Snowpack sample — Buffalo Mountain, Silverthorne, Colorado, USA (2/22/26, 2:02 PM MST)
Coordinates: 39.622, -106.113
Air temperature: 33 °F
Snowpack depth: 63 cm
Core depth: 20 cm
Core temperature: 23 °F
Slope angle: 11°, slope face: 116°
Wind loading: low
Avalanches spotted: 0
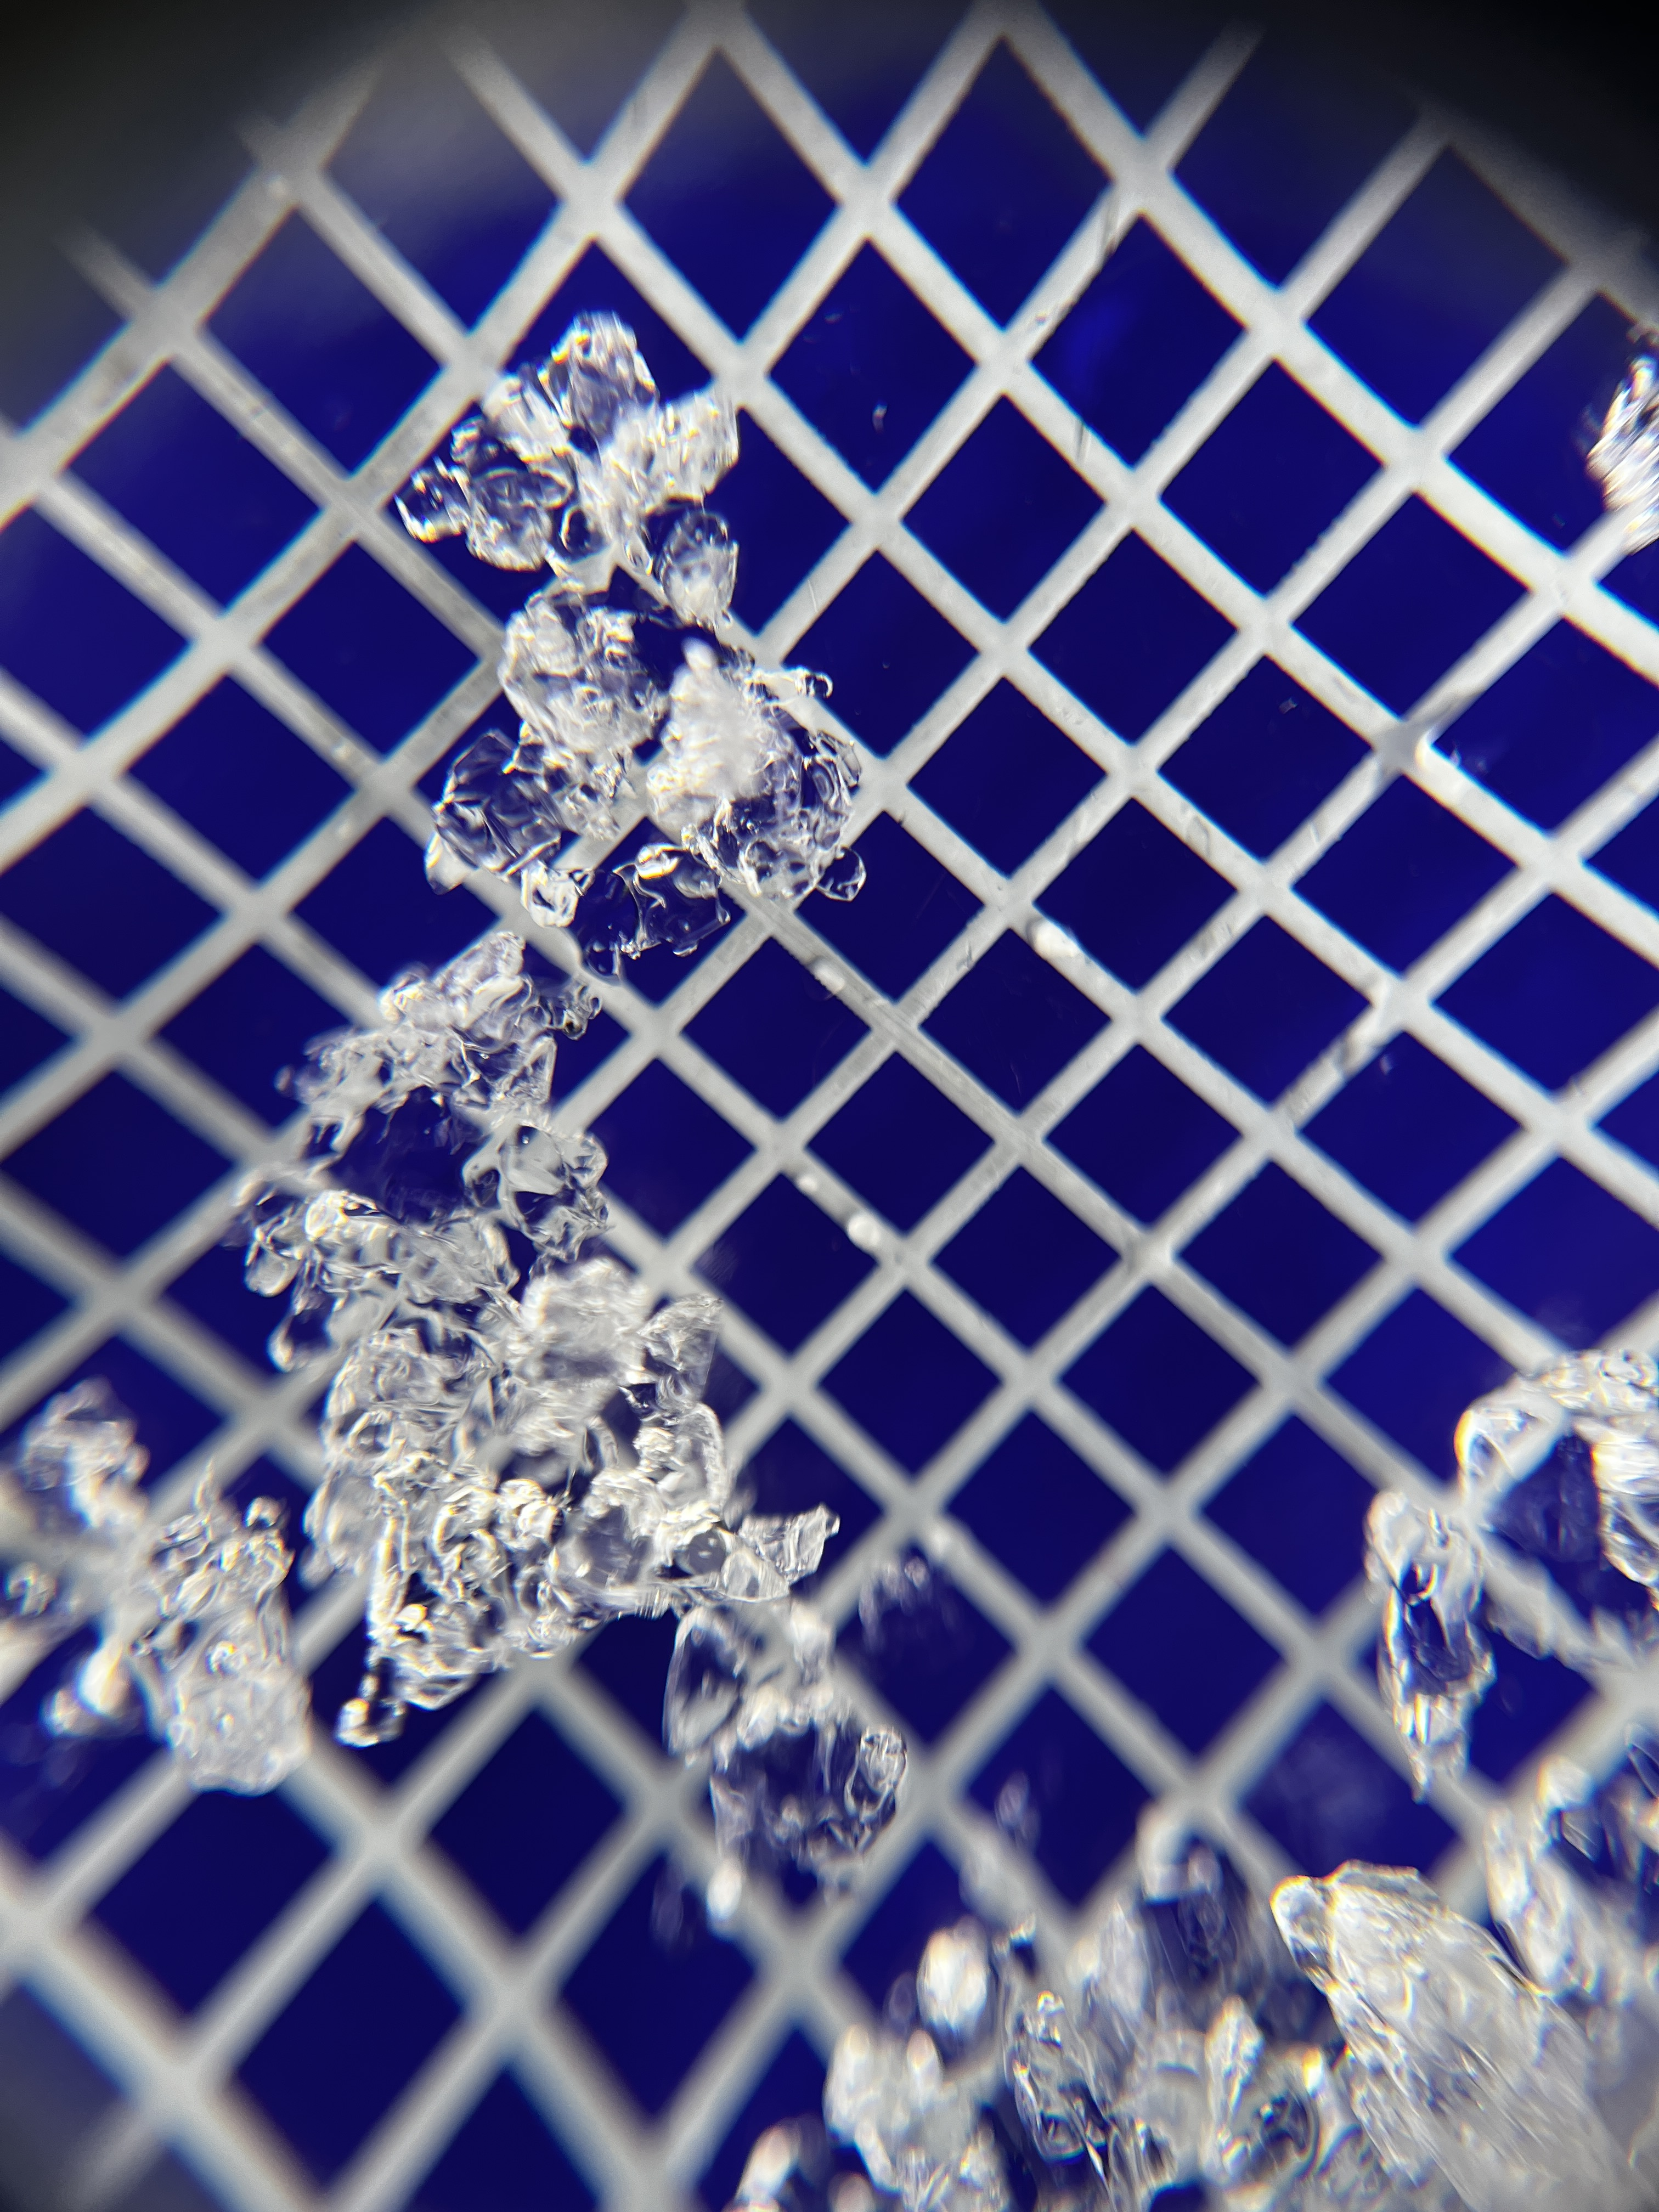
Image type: magnified_profile
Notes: In a firebreak similar to site 1, minimal wind loading with no spotted avalanches (not many faces in view though)